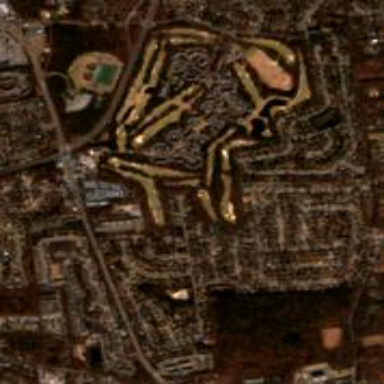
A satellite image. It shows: Golf course.